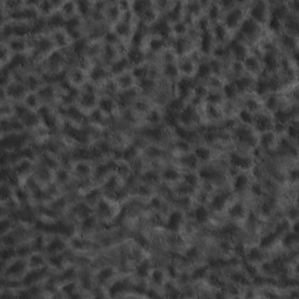
Label: non_frost